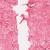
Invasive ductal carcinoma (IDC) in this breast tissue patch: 0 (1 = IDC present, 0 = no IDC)